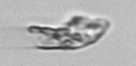
Label: detritus_transparent